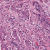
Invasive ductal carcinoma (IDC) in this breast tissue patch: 0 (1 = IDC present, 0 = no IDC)